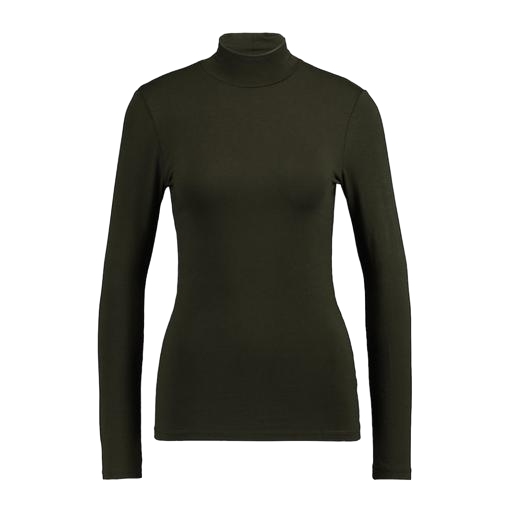
green polo-neck top, green plus size mock-neck top only macy, high-neck top, white background